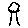
Label: tree